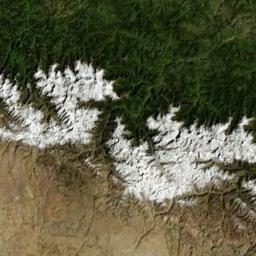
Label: snowberg